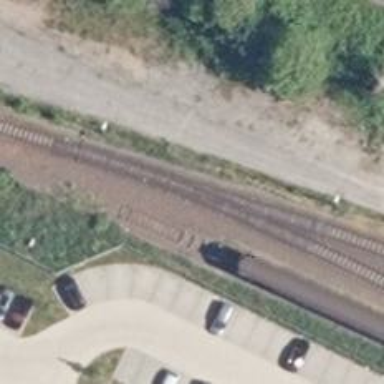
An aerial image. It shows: Railway switch.